CT angiography, arterial phase; slice 406 of 475; volume shape [512, 512, 475], voxel spacing [0.7422, 0.7422, 1.5] mm
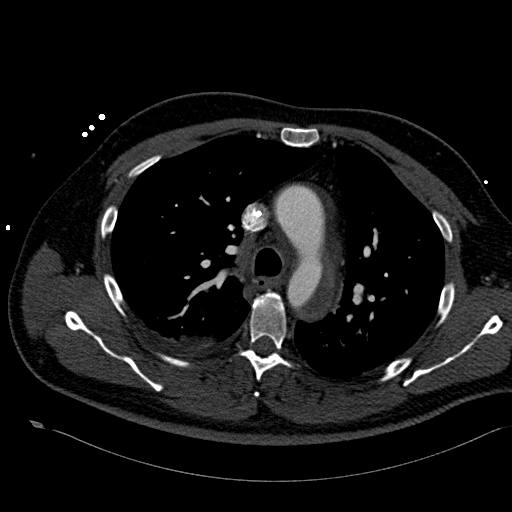
True lumen volume: 168.22 mL
False lumen volume: 147.43 mL